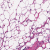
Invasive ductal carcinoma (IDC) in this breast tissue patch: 0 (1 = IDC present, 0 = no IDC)